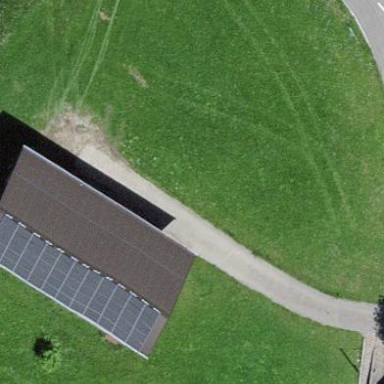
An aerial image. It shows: Solar photovoltaic panel generator producing electricity in small installation.